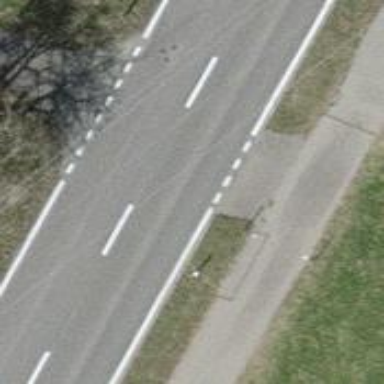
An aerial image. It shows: Asphalt cycleway.